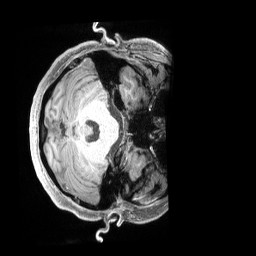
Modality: T1w
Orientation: axial
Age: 26
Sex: male
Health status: healthy
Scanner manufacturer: siemens
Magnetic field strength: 3 T
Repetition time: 2.4 s
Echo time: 0.00228 s